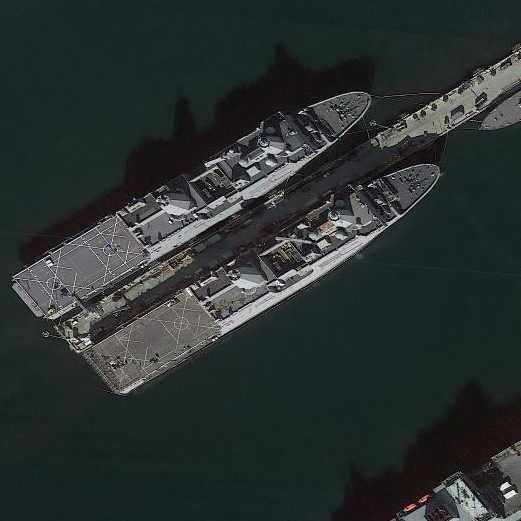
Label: combat